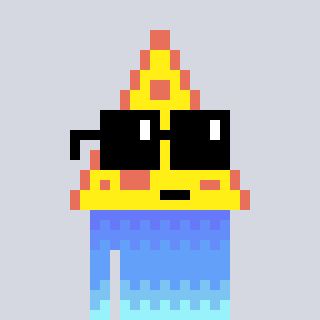
a pixel art character with square black sunglasses, a pizza-shaped head and a teal-colored body on a cool background